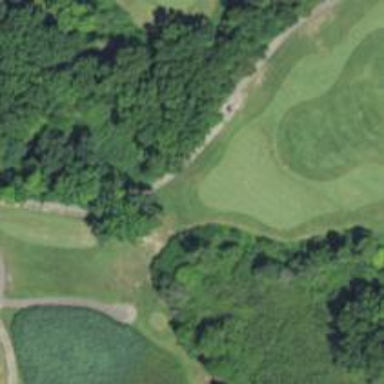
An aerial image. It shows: View of golf hole.